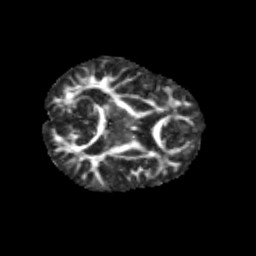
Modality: FA
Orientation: axial
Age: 11
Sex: male
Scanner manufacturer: siemens
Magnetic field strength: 3 T
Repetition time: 3.8 s
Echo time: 0.07 s